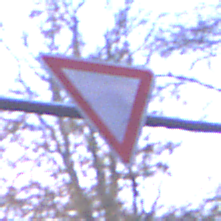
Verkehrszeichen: VorfahrtGewaehren
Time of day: Night
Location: Outdoor (Suburban)
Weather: PartlyCloudy
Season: NotSpecified
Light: Artificial